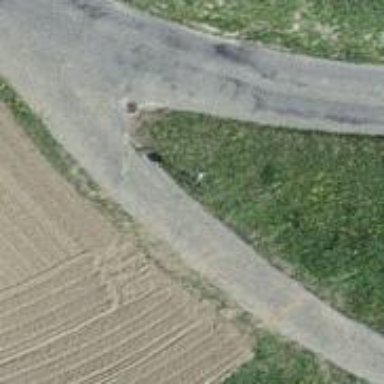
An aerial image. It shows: Unpaved track road.